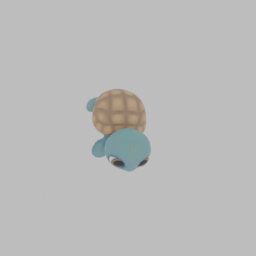
Label: animals